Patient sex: F
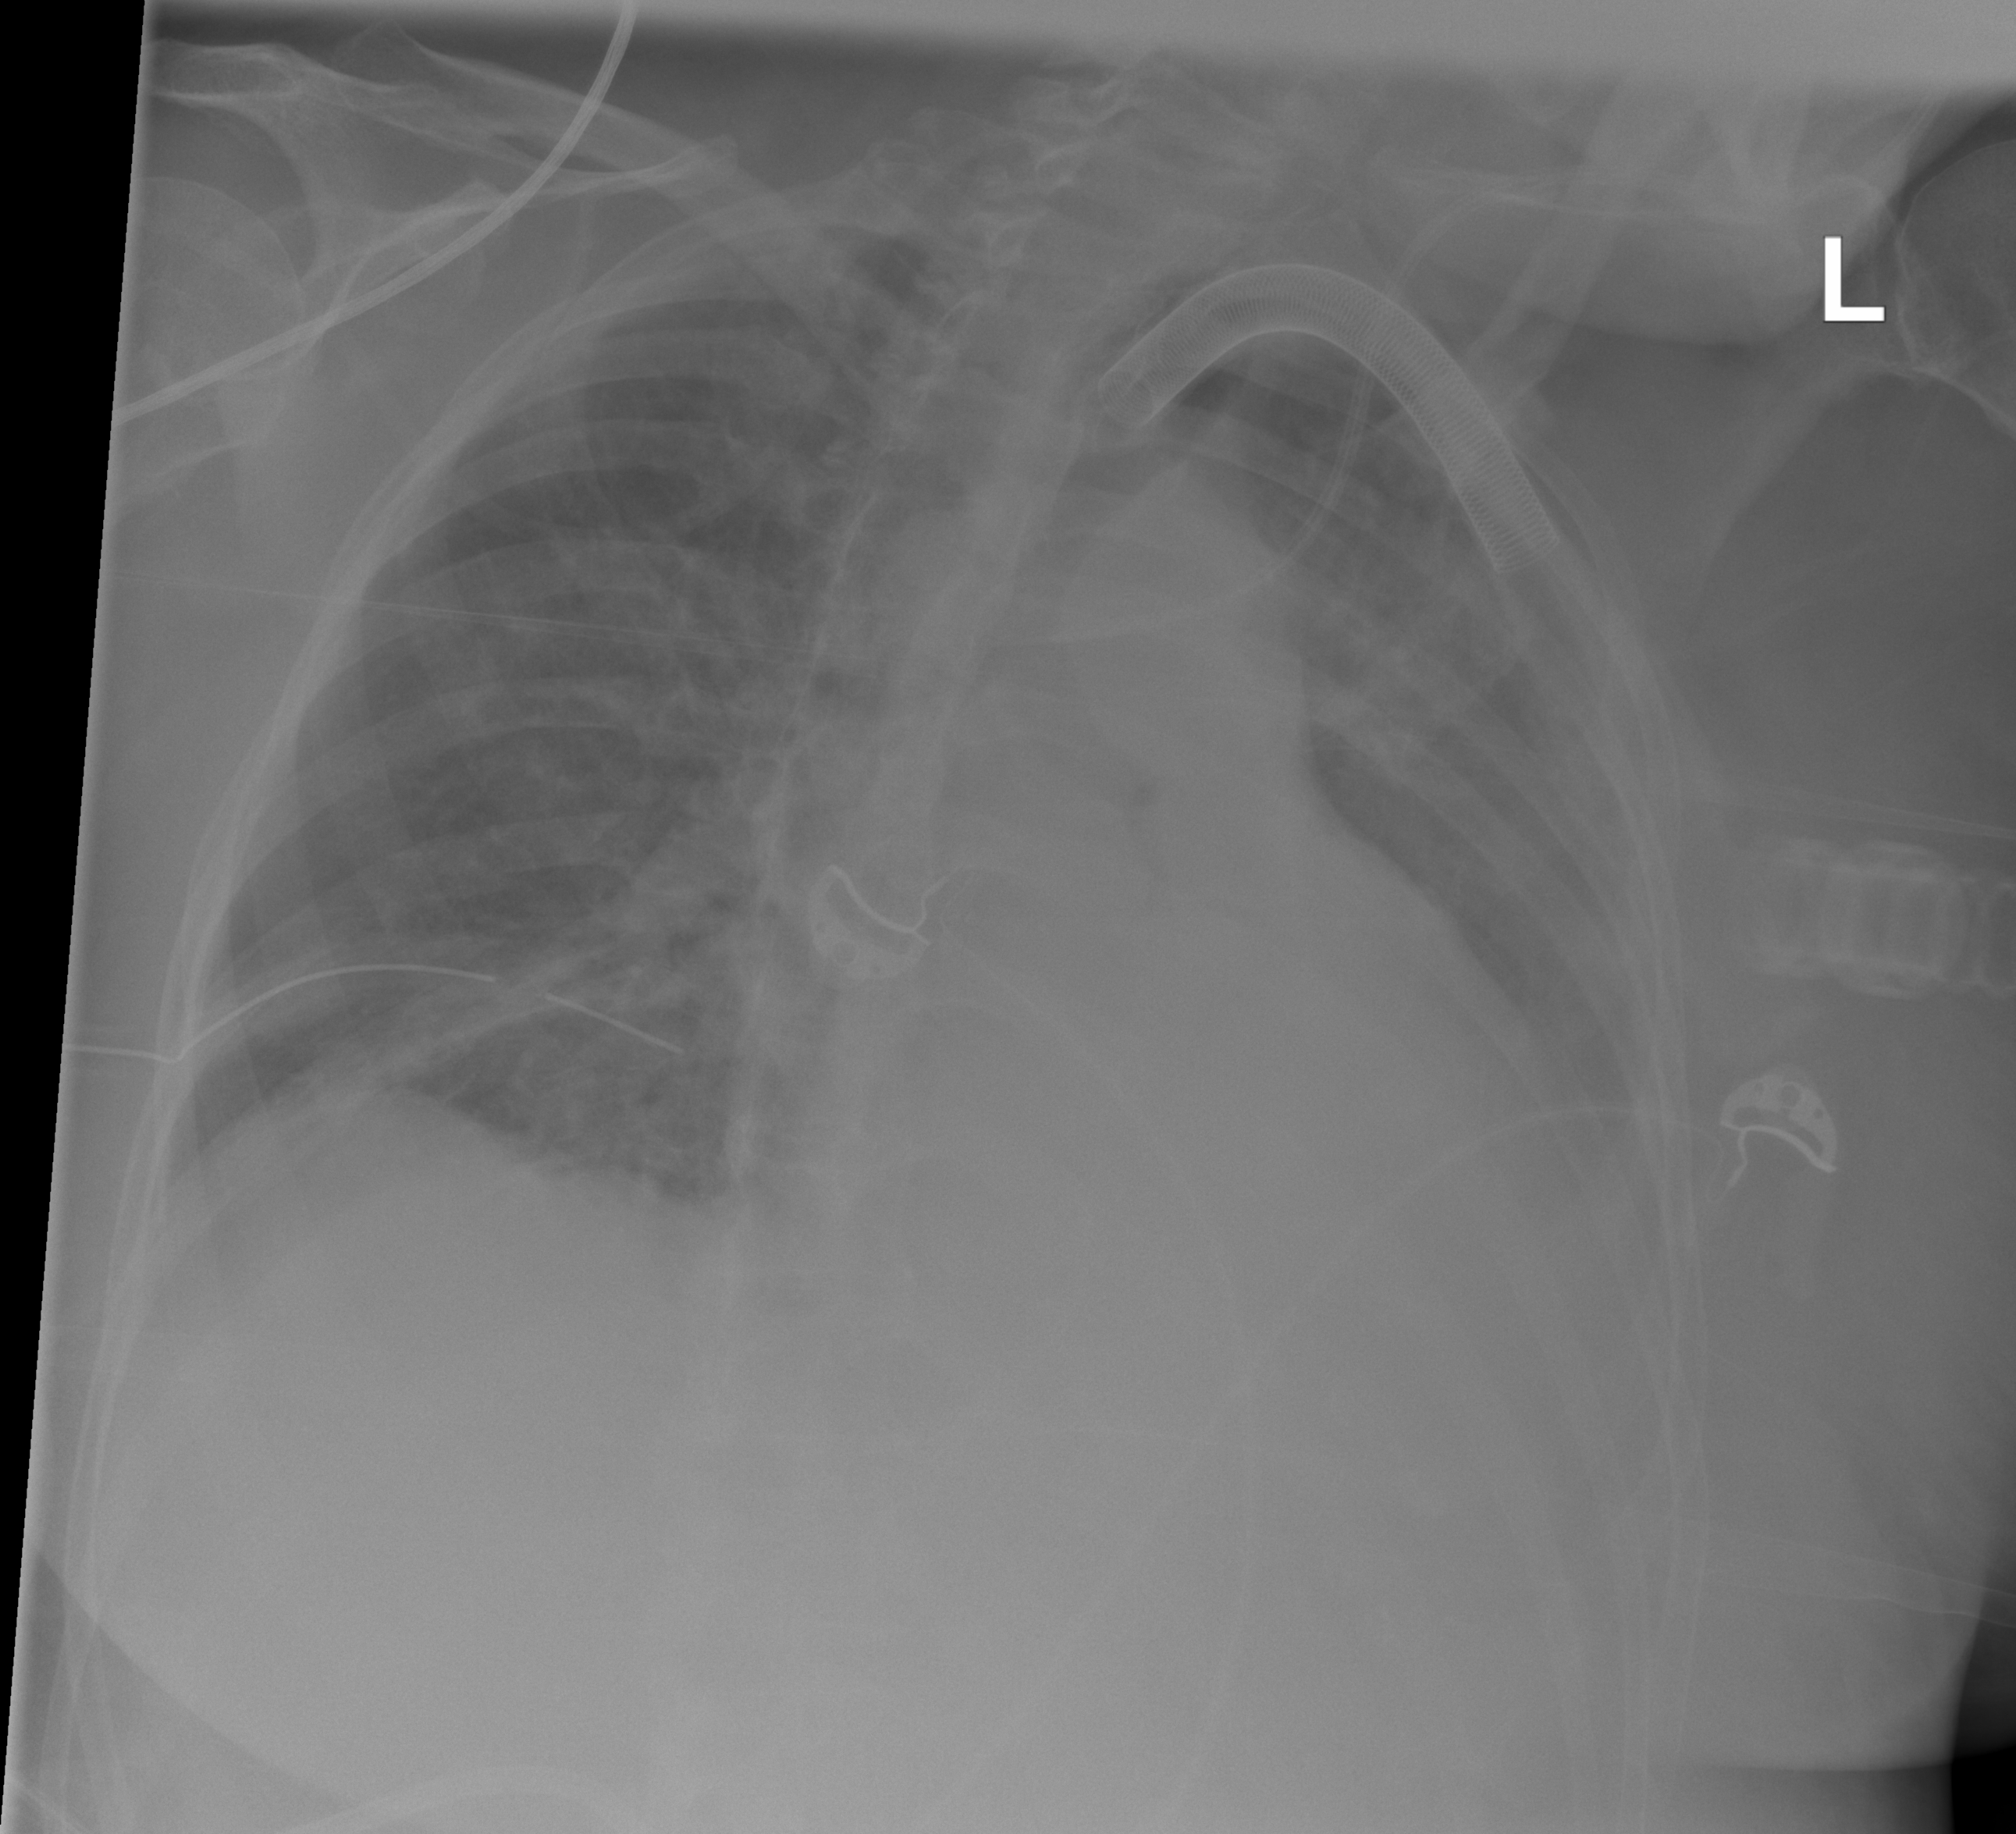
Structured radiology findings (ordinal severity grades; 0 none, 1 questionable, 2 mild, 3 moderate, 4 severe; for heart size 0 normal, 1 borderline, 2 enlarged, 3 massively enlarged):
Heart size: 2
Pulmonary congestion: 2
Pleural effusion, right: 0
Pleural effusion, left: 2
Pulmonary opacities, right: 2
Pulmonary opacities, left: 2
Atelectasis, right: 0
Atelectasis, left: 3